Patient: sex M, age 45
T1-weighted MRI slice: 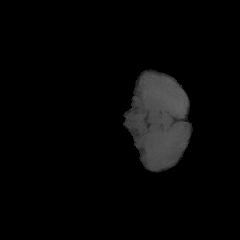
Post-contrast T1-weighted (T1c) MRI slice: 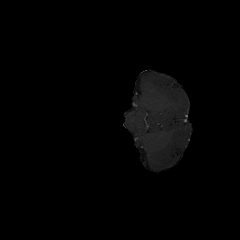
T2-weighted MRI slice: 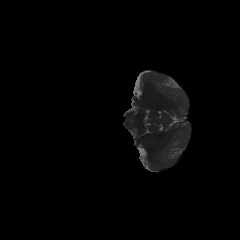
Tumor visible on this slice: no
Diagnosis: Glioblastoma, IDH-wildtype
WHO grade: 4